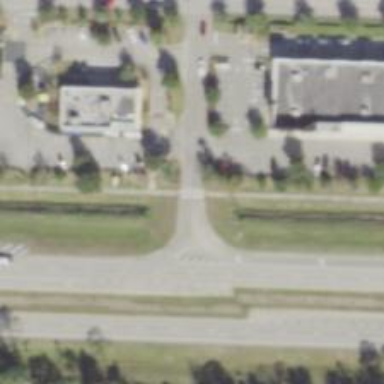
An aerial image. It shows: Asphalt path with uncontrolled crossing.